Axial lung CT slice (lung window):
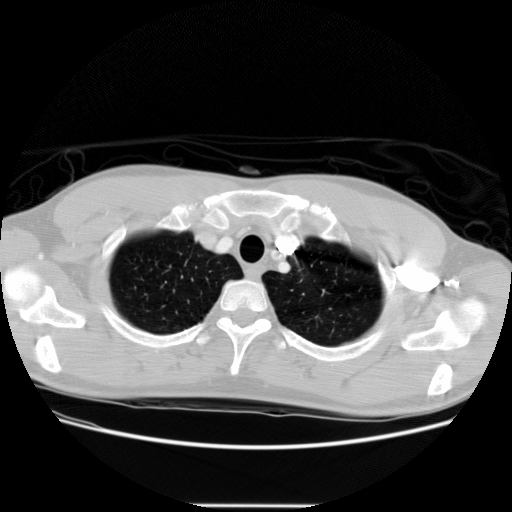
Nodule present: no